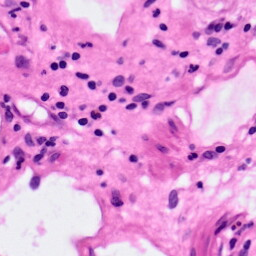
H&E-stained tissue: Pancreatic